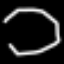
Label: octagon